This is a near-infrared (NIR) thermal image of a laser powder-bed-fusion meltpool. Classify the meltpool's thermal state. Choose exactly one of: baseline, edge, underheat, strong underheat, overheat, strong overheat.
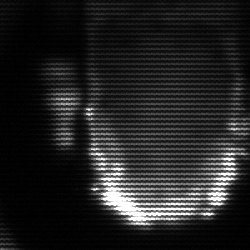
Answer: baseline